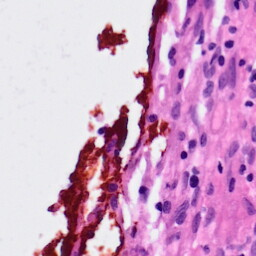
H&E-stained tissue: Lung